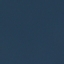
Land use / land cover: SeaLake